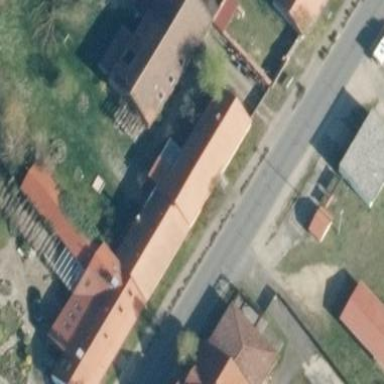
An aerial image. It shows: Simple and straightforward house.